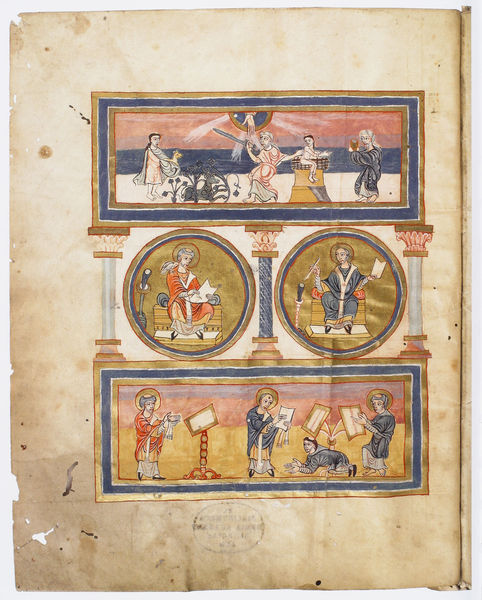
Titel: Göttinger Sakramentar
Institution: Göttingen, Staats- und Universitätsbibliothek
Schlagwörter: blau, bunt, säulen, malerei, alt, bibel, gold, buch, medaillon, kloster, religion, seite, illustration, schwert, stempel, pergament, schein, heiligenschein, altes testament, mittelalter, romanik, mönche, isaak, schreiber, bitten, romanisch, apostel, abraham, buchmalerei, evangelisten, evangeliar, inkunabel, illumination, ottonen, schriftkunst, schriftku